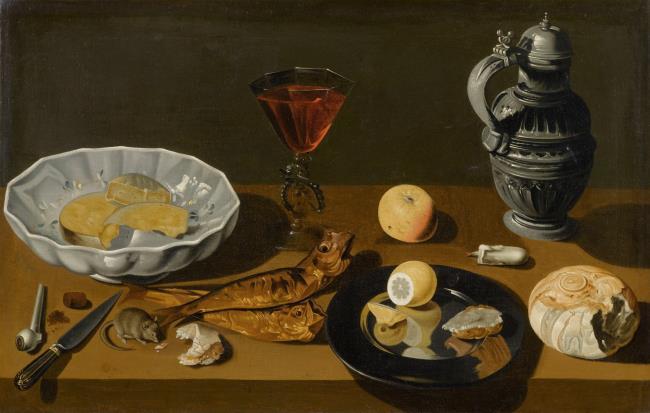
Title: Still life with herring, cheese, wine and a mouse
Artist: Anoniem (Frankrijk)
Earliest date: 1650
Latest date: 1949
Genre: painting
Iconography: Still Life
Keywords: still life, dish (vessel for food), cheese, wine glass, herring, mouse, knife, pipe, tobacco, cork (bottle), plate (general, dish), lemon (fruit), candle, apple, Jan Steen jug, pie, on a wooden tray or table, terracotta, porcelain (visual work)